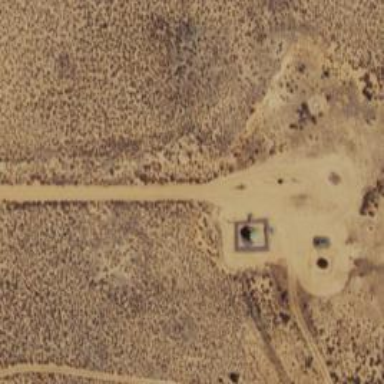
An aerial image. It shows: Storage tank with man-made structure.